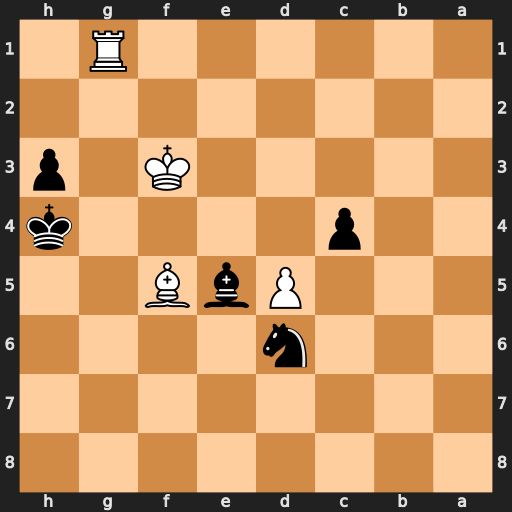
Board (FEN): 8/8/3n4/3PbB2/2p4k/5K1p/8/6R1
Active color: b
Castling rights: -
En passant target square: -
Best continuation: Nxf5 Rg4+ Kh5 Rxc4 h2 Rc1 Nh4+